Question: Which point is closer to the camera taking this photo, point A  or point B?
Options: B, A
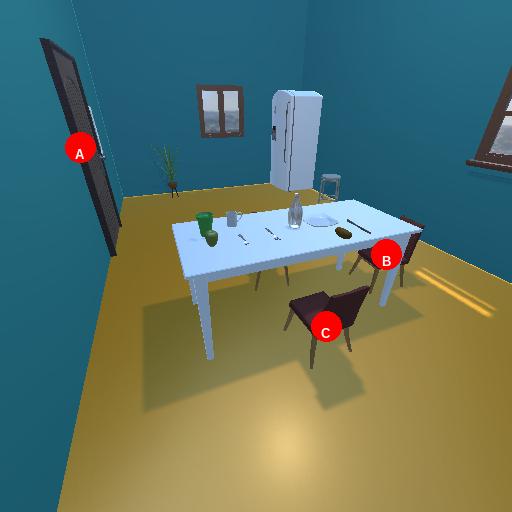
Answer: B